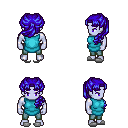
a pixel art fantasy rpg character, male body template, dark elf, purple skin, teal tunic, teal pants, blue princess hairstyle, white slippers, four views (front, back, left, right), 2x2 character sprite sheet, small pixel art, hard edges, no anti-aliasing